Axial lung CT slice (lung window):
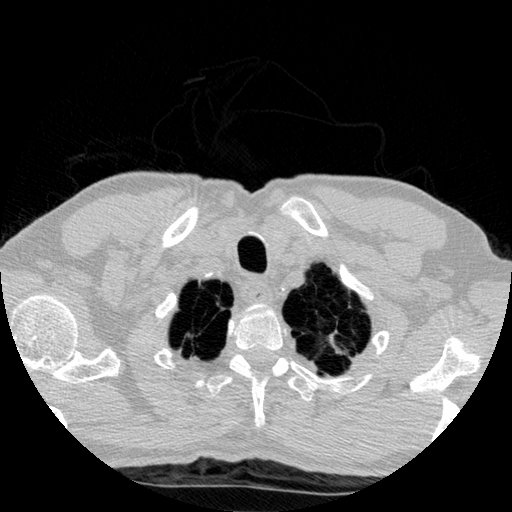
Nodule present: no